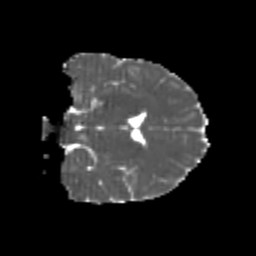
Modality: MD
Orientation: coronal
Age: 20
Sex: male
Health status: healthy
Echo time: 0.074 s